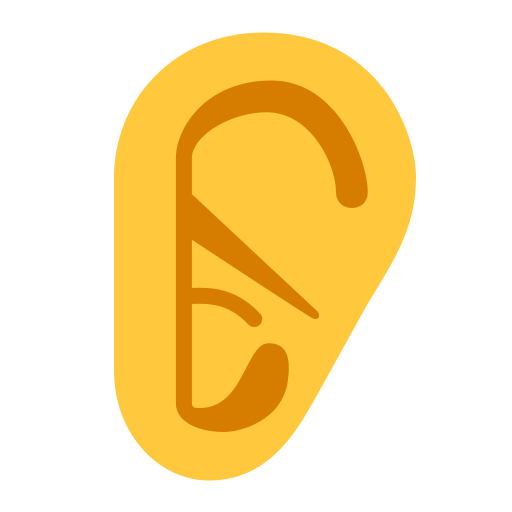
ear flat default